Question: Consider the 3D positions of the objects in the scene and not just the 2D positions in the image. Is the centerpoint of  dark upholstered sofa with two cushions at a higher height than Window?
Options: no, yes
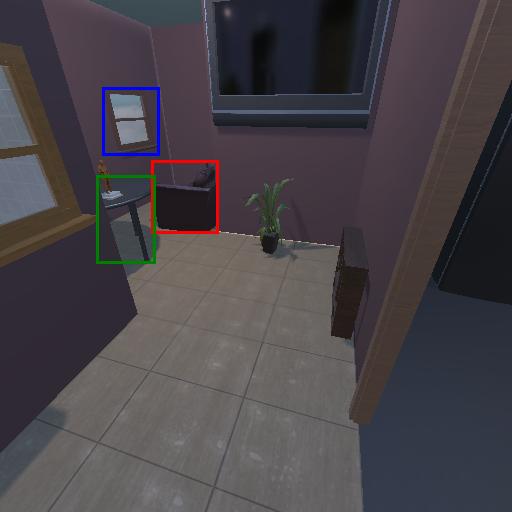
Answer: no